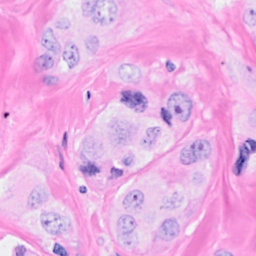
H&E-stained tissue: Breast